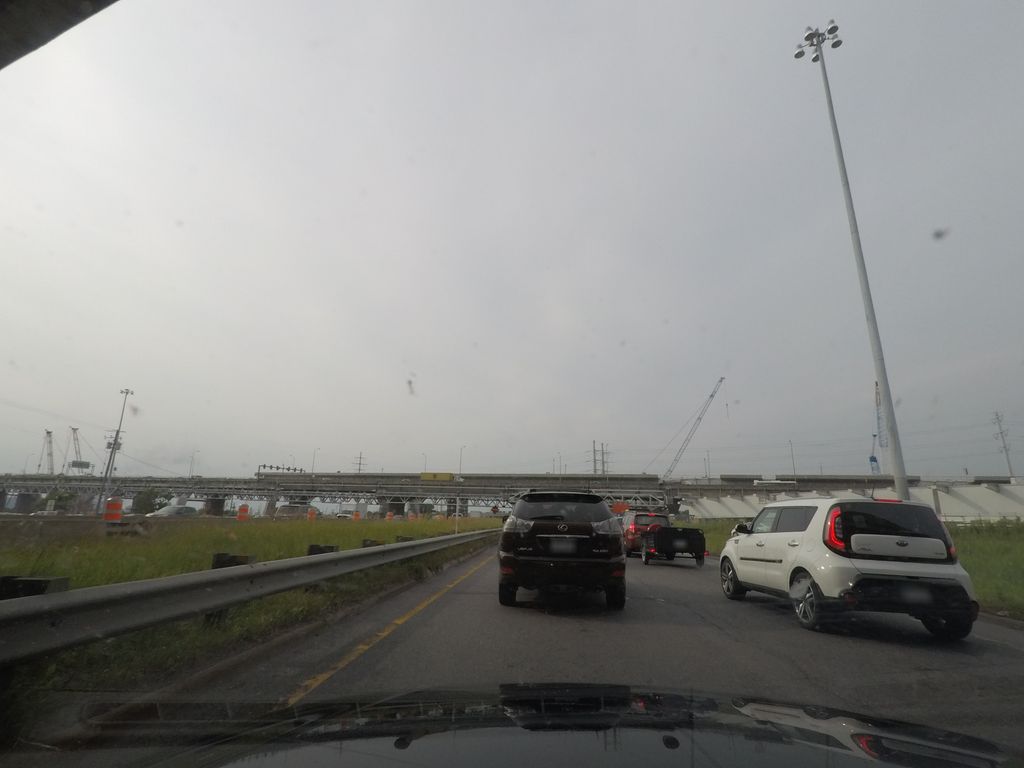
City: montreal